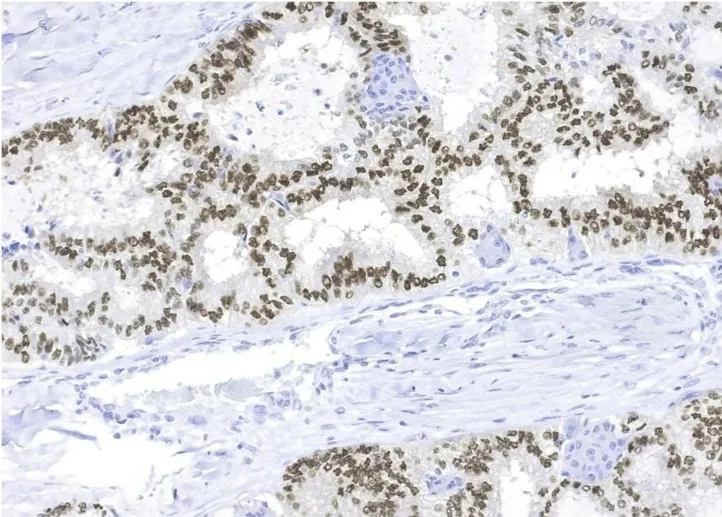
Immunohistochemical study (diaminobenzidine, hematoxylin), x200 magnification. Tumor cells express the progesterone receptor (Y85 clone, Cell Marque).
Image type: pathology (immunostaining)